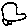
Label: car